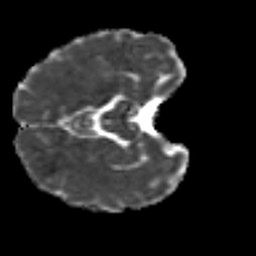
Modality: MD
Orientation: axial
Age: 23
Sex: male
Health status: healthy
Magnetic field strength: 3 T
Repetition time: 8.4 s
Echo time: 0.0926 s